Question: - - ':after'
---
<URL>
# TEST AREA

'''
div{
background:#59c;
box-sizing: border-box;
height: 100px;
width: 100%;
position: relative;
}
div:after{
background:#b55;
content: "I SHOULD BE AFTER CONTENT BOX";
width: 100%;
display:block;
}
'''
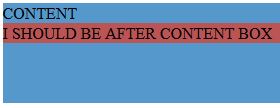
Answer: You can use absolute positioning for the pseudo element :
<URL>
'''
div:after{
position:absolute; /* <-- add this */
top:100%; /* <-- and this */
background:#b55;
content: "I SHOULD BE AFTER CONTENT BOX";
width: 100%;
display:block;
}
'''